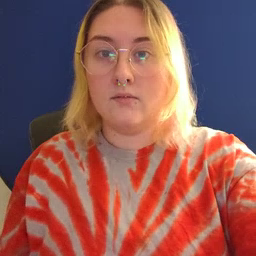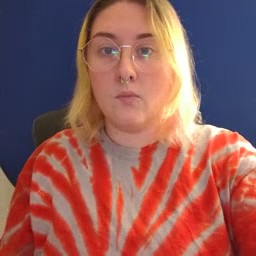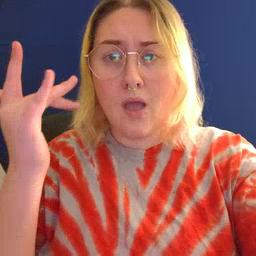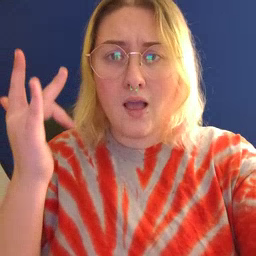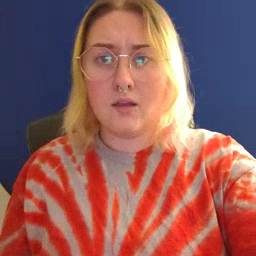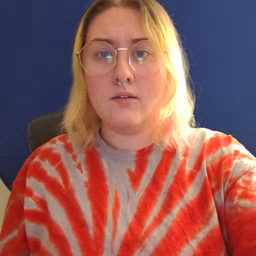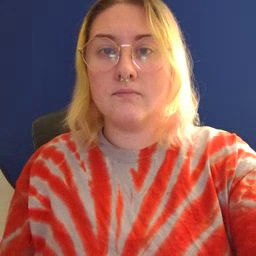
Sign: why